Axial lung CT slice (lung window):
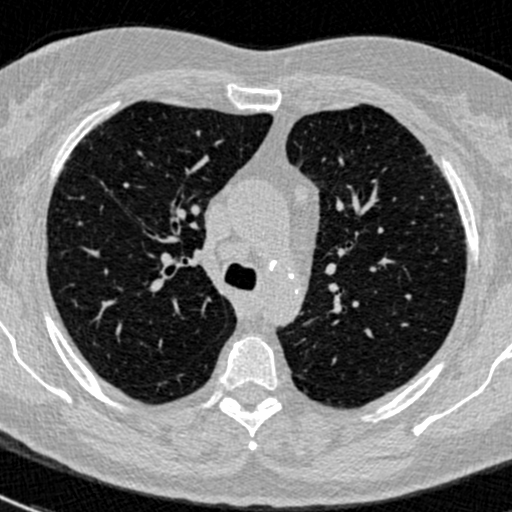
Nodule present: no